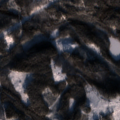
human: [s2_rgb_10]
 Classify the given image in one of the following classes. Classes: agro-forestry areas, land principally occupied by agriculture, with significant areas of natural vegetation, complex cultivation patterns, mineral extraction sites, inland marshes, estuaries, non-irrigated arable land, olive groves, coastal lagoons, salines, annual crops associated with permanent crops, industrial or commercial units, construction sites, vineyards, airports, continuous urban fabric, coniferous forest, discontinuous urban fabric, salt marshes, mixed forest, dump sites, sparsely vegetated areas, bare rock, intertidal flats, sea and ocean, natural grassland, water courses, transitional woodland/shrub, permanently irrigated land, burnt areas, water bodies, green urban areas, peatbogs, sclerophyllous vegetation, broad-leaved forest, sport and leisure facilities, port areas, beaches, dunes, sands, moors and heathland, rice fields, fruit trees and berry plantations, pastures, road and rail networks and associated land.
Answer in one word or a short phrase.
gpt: broad-leaved forest, coniferous forest, mixed forest, transitional woodland/shrub